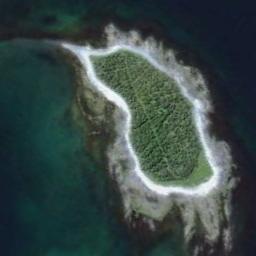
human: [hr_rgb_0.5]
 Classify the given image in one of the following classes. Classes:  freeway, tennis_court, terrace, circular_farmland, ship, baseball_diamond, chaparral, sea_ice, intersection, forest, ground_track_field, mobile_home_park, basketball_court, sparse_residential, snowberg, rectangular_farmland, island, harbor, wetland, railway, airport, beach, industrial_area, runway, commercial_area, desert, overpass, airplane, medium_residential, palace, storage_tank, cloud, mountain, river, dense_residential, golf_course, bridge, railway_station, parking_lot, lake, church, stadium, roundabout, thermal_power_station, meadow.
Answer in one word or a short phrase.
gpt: island